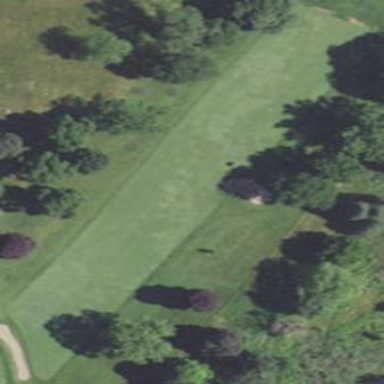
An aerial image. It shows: Golf fairway surrounded by grass.